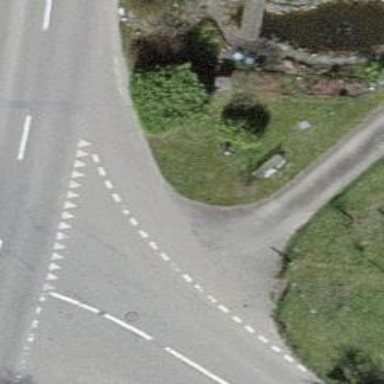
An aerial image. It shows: Wayside cross with historic significance.